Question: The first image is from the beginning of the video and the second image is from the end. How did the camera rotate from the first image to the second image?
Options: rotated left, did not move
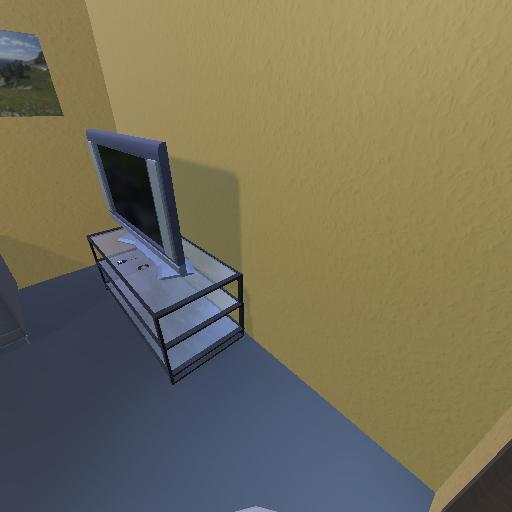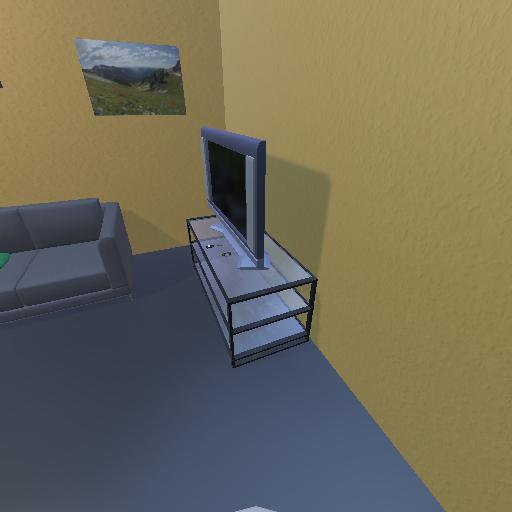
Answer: rotated left